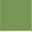
Piece: xx